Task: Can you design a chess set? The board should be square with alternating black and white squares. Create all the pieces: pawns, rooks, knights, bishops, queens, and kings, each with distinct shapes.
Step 666:
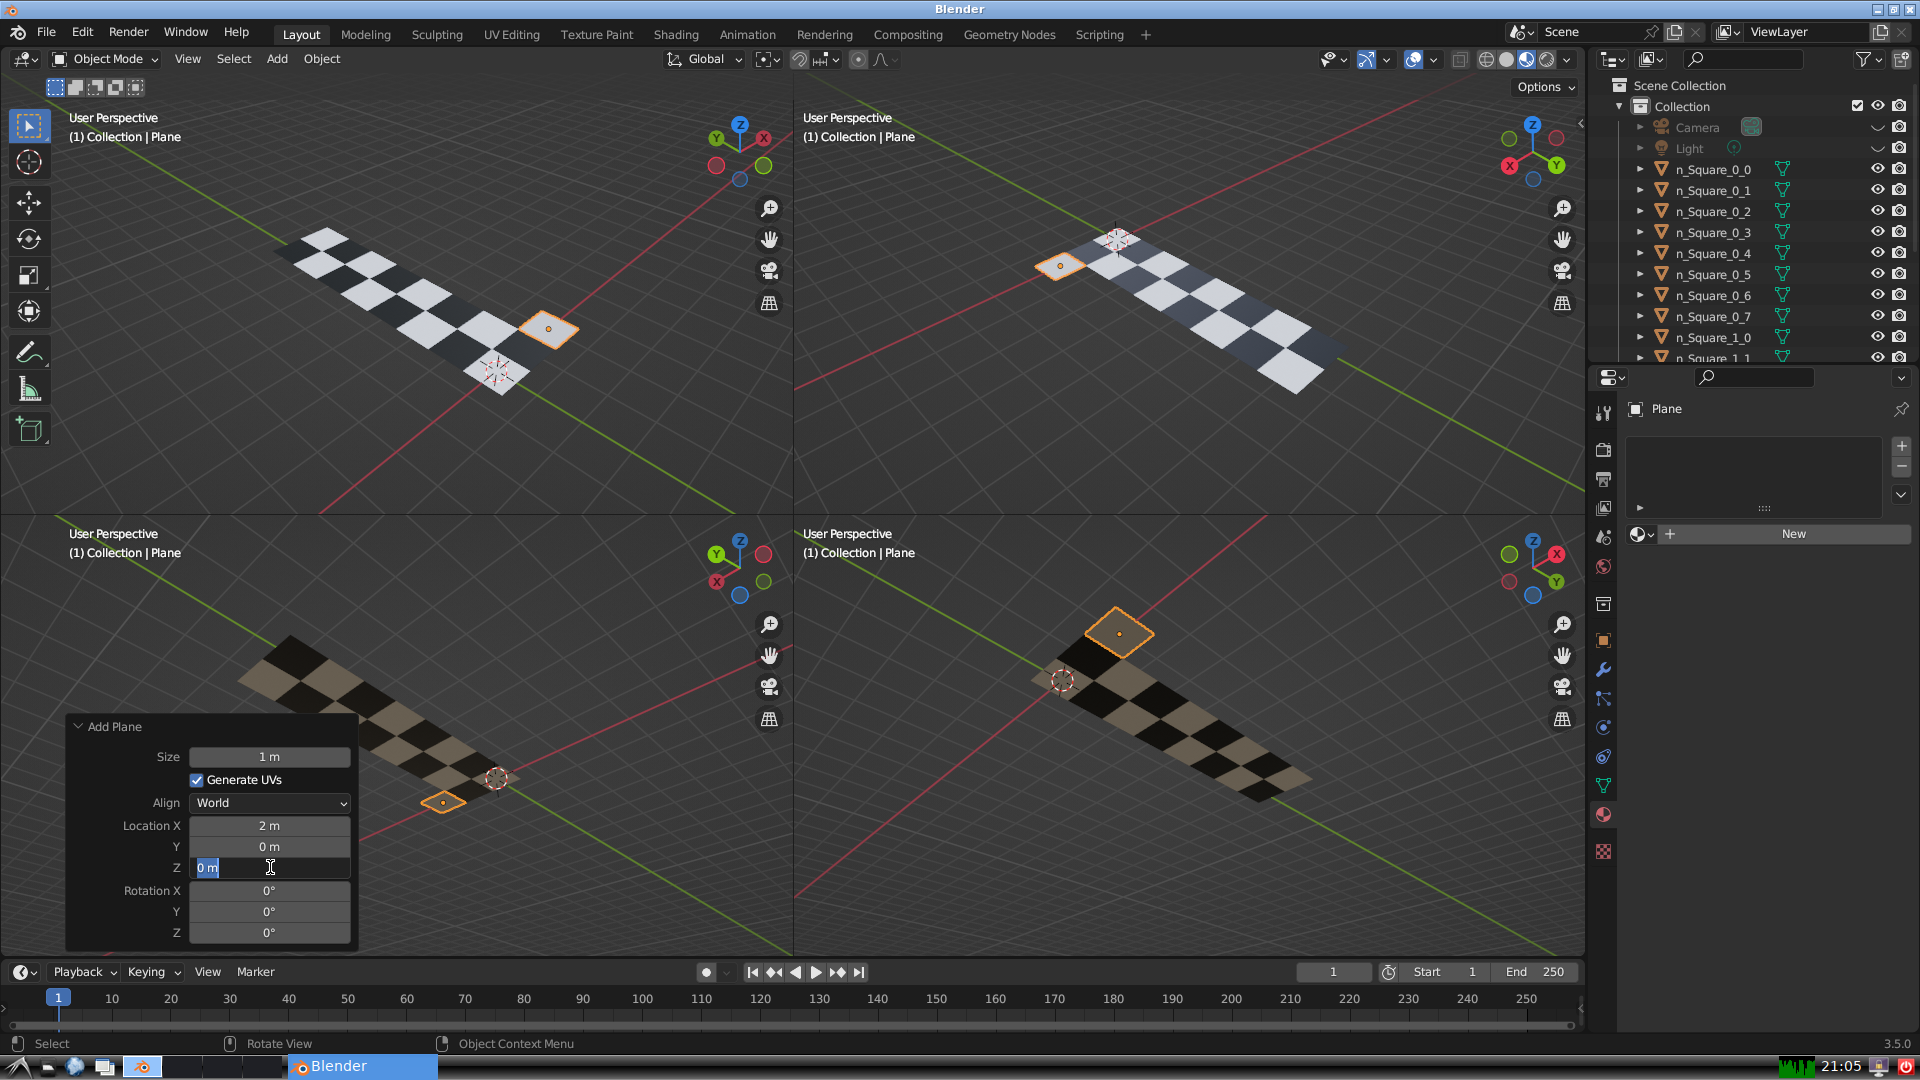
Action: input_text: 0.0